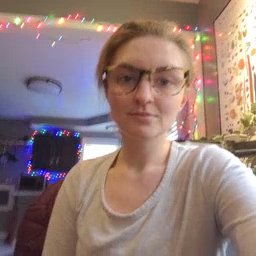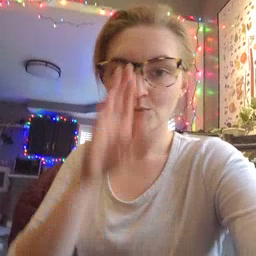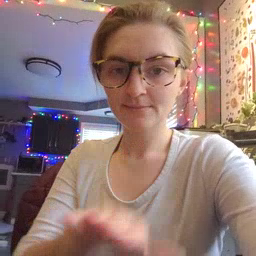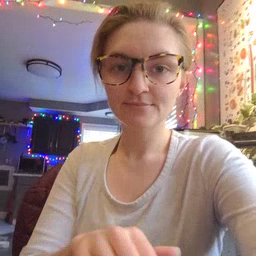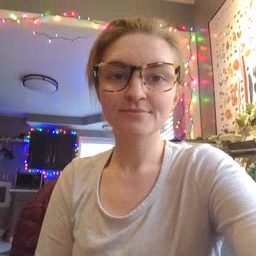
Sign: elephant